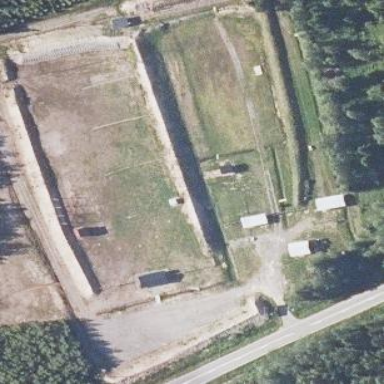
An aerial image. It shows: Shooting ground designated for leisure land activities.